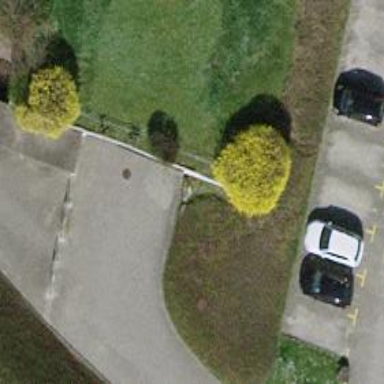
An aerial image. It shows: Parking entrance.